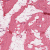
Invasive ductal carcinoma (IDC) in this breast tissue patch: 0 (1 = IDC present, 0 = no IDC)